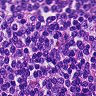
Metastatic tissue present: no